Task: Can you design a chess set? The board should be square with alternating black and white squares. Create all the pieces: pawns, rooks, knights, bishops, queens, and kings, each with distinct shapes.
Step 1116:
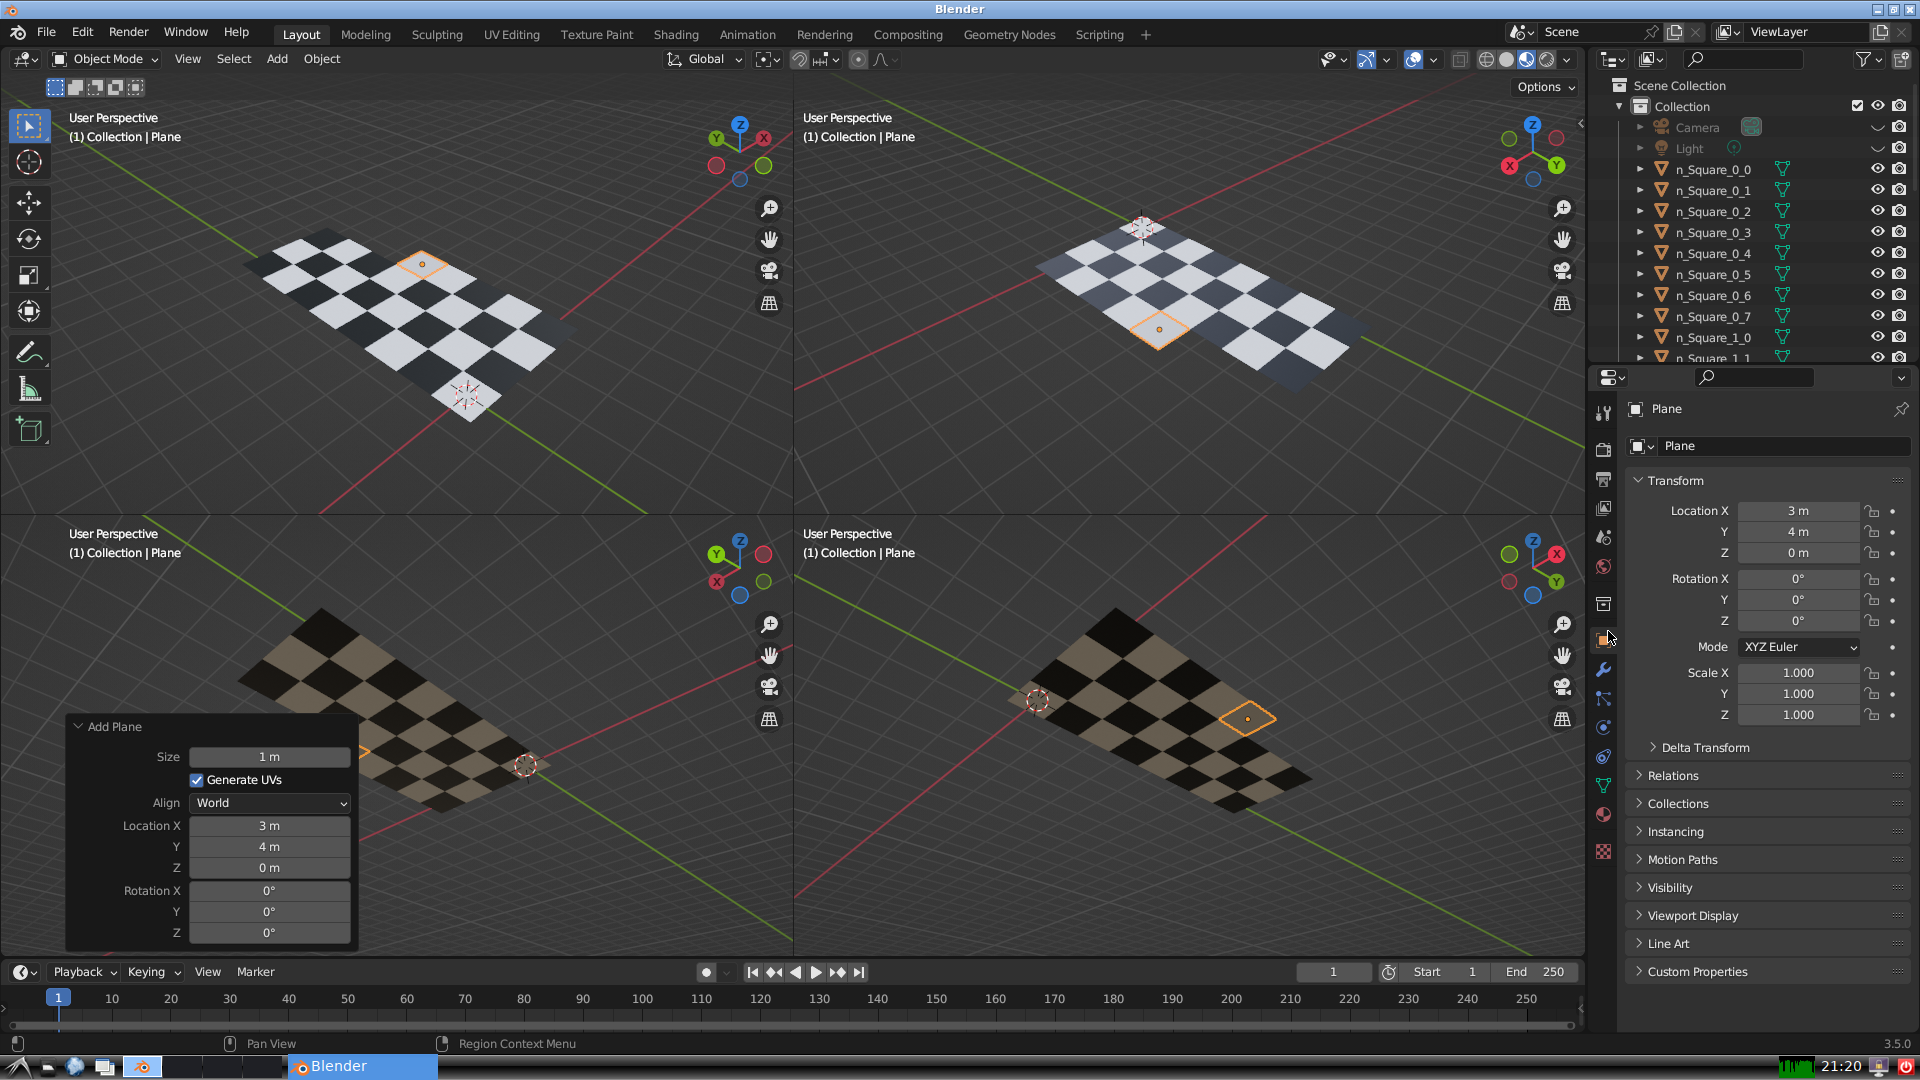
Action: {"mouse_move": [1732, 445]}